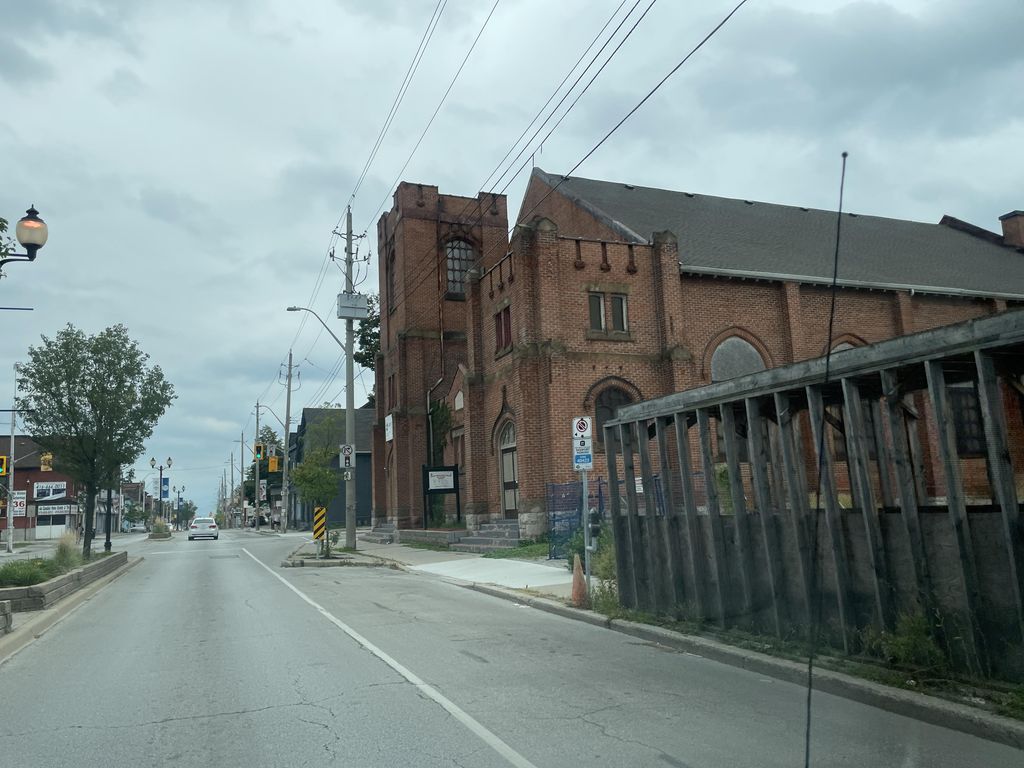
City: hamilton